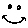
Label: smiley face